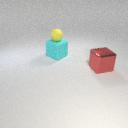
large cyan rubber cube behind large red metal cube